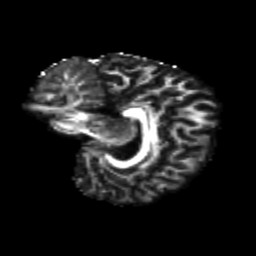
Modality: FA
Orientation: sagittal
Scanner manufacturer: siemens
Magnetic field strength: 3 T
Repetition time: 4.16 s
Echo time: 0.0806 s